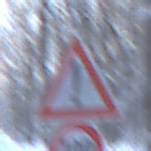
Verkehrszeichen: Gefahrenstelle
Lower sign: Geschwindigkeit100
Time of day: MorningAfternoon
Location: Outdoor (Nature)
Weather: Clear
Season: Winter
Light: Natural